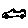
Label: car